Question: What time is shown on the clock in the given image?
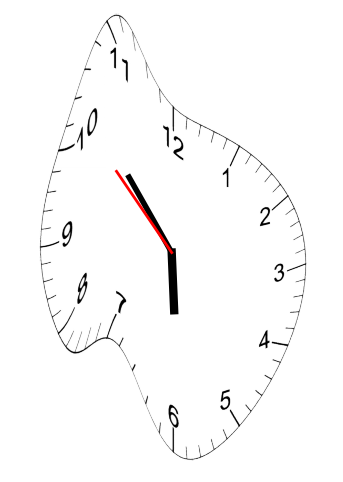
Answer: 05:52:52